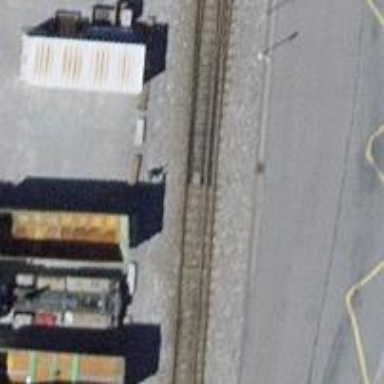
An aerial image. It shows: Railway switch.